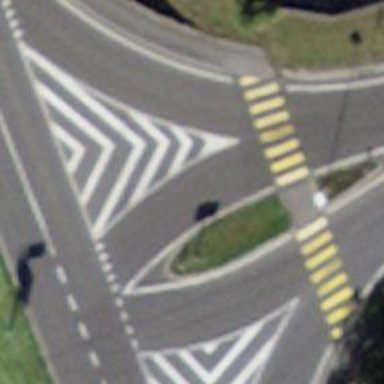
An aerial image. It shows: Island traffic calming feature with grass surface.